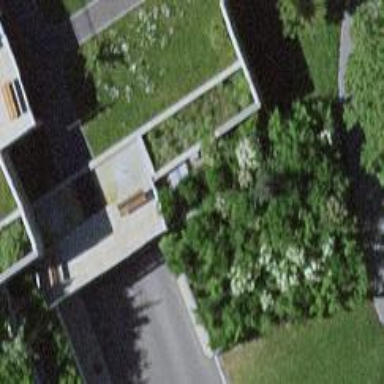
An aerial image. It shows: Retaining wall.